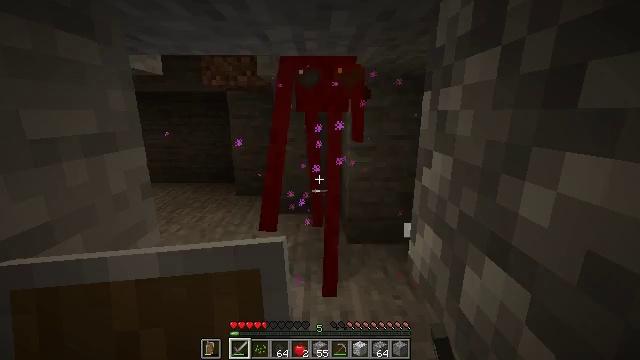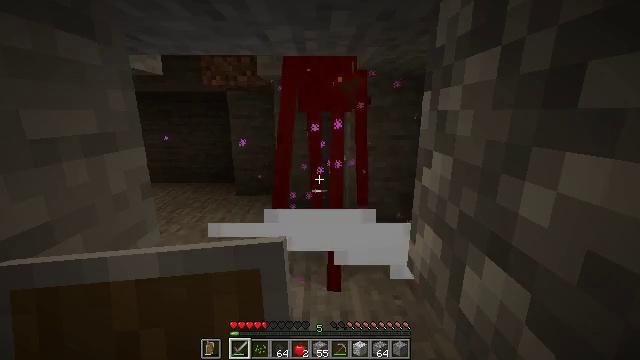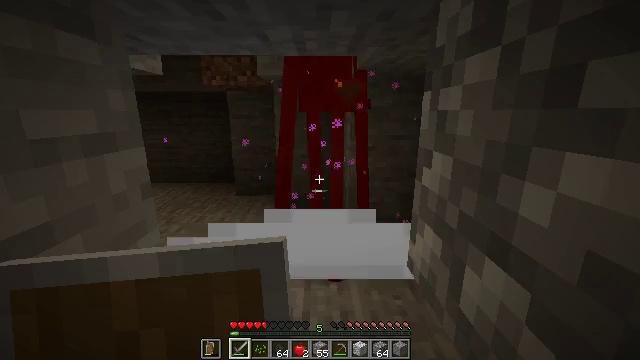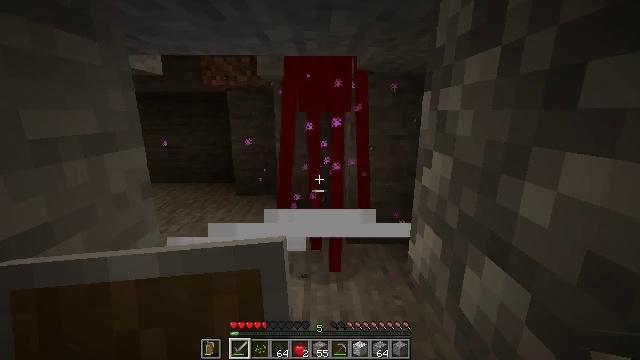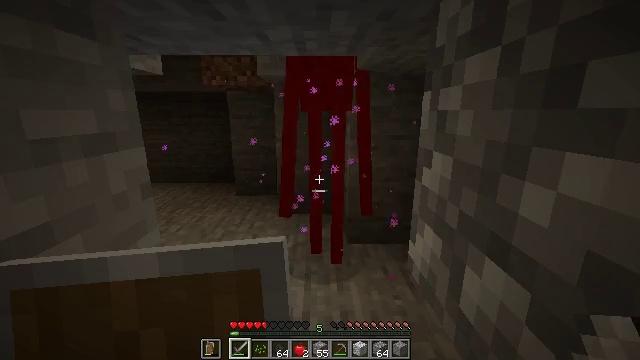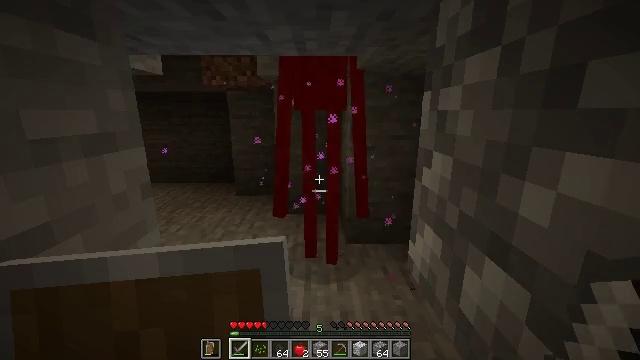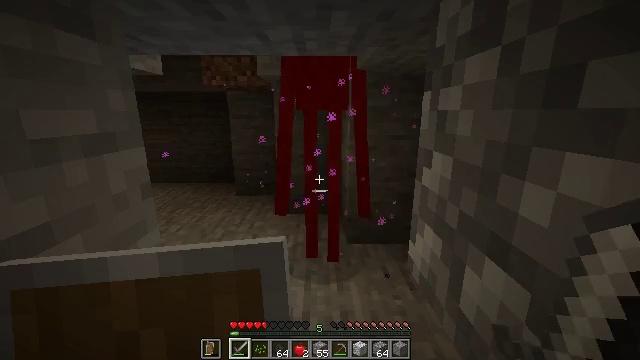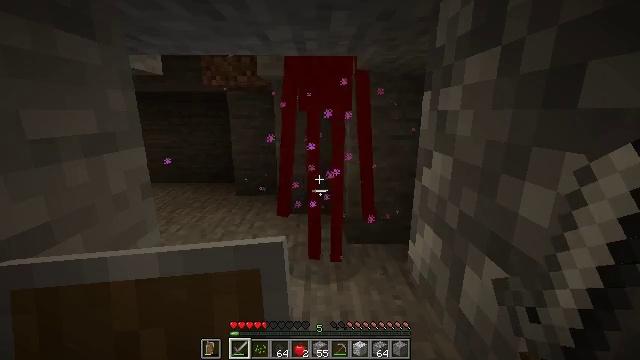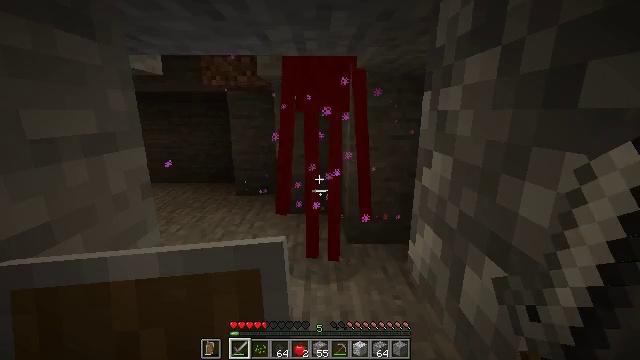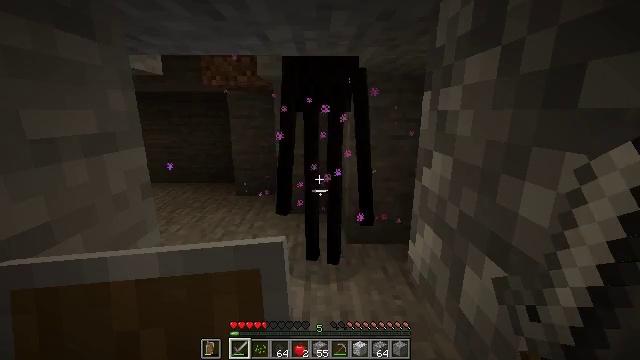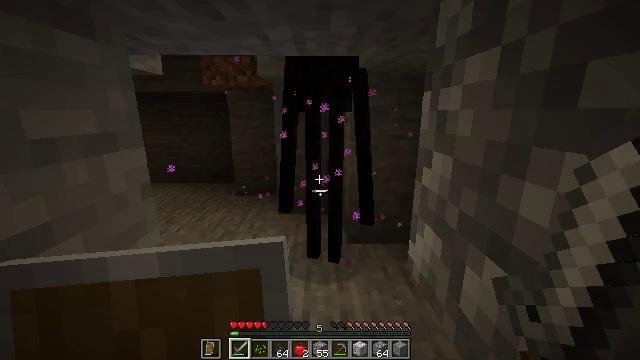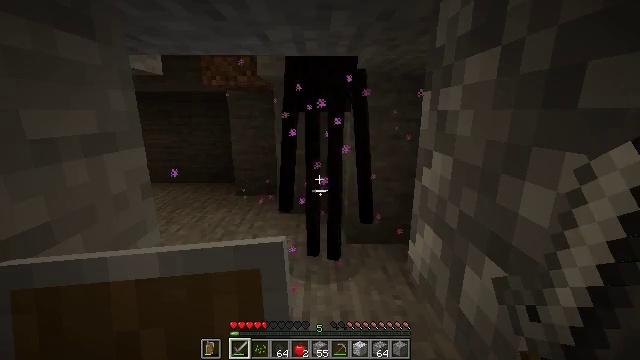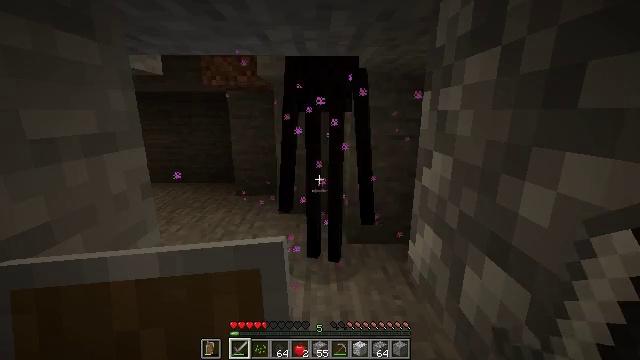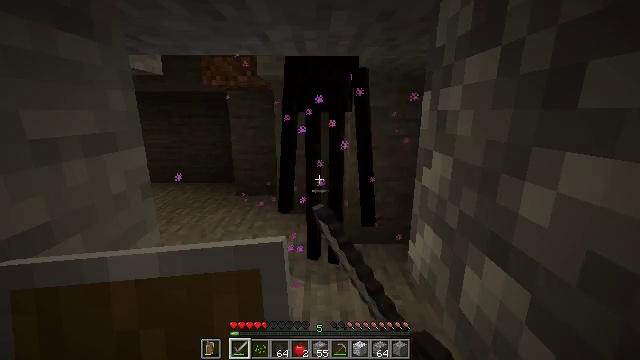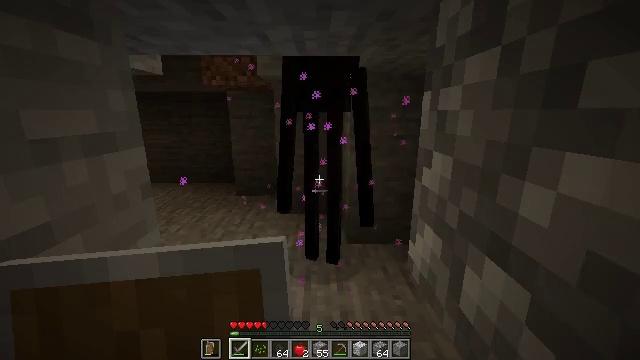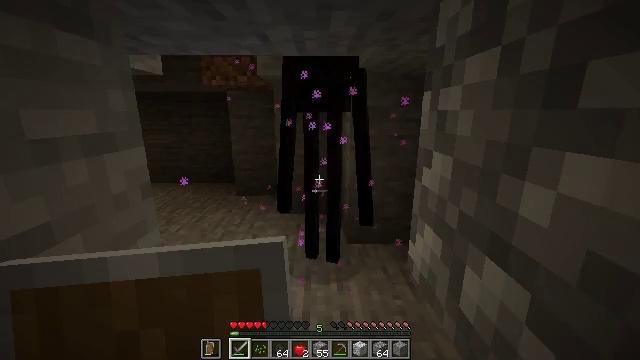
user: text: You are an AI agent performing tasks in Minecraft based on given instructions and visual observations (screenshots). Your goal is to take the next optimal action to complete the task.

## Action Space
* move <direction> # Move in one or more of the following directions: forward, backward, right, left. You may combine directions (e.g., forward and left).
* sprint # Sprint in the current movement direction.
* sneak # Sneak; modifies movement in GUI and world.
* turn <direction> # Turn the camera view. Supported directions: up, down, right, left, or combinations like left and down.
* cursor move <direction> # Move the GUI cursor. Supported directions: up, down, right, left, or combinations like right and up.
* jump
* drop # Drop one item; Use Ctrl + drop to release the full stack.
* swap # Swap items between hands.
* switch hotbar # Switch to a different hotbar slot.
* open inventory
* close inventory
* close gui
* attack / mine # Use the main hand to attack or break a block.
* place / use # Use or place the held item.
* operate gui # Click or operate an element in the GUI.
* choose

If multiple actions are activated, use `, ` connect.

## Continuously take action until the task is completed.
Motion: motion action
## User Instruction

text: Kill an enderman.
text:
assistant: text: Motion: no_op
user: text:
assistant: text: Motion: no_op
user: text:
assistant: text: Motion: no_op
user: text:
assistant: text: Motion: no_op
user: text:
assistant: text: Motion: no_op
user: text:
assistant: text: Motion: no_op
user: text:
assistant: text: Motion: no_op
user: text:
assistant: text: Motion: no_op
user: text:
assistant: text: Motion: no_op
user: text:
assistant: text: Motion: no_op
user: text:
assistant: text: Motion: no_op
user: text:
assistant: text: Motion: attack / mine
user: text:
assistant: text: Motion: attack / mine
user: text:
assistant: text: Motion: attack / mine
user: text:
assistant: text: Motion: attack / mine
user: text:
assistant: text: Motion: no_op
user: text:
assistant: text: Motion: no_op
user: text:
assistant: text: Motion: no_op